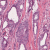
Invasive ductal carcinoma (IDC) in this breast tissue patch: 1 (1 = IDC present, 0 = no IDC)